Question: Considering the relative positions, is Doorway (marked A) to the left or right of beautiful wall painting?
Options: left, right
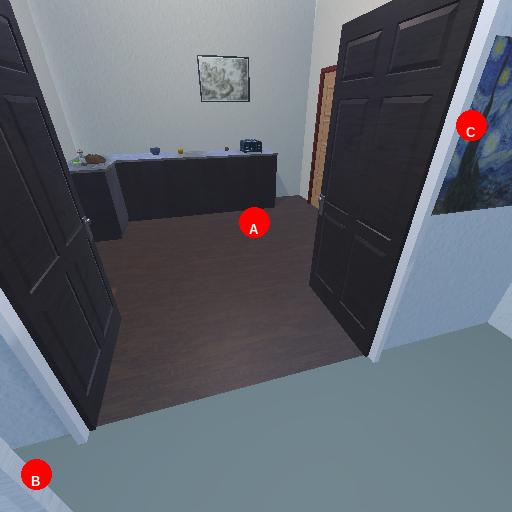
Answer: left